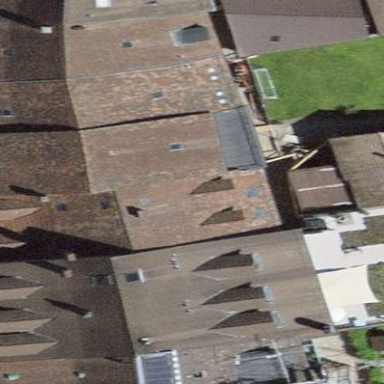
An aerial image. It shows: Building with gabled roof oriented across its structure.